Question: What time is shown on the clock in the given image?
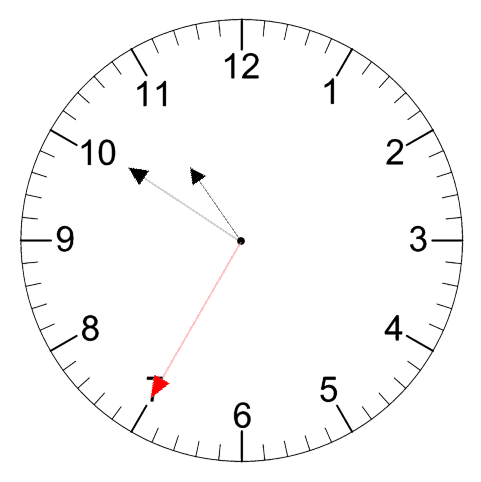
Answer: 10:50:35